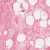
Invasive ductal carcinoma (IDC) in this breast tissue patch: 0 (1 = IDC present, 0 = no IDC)